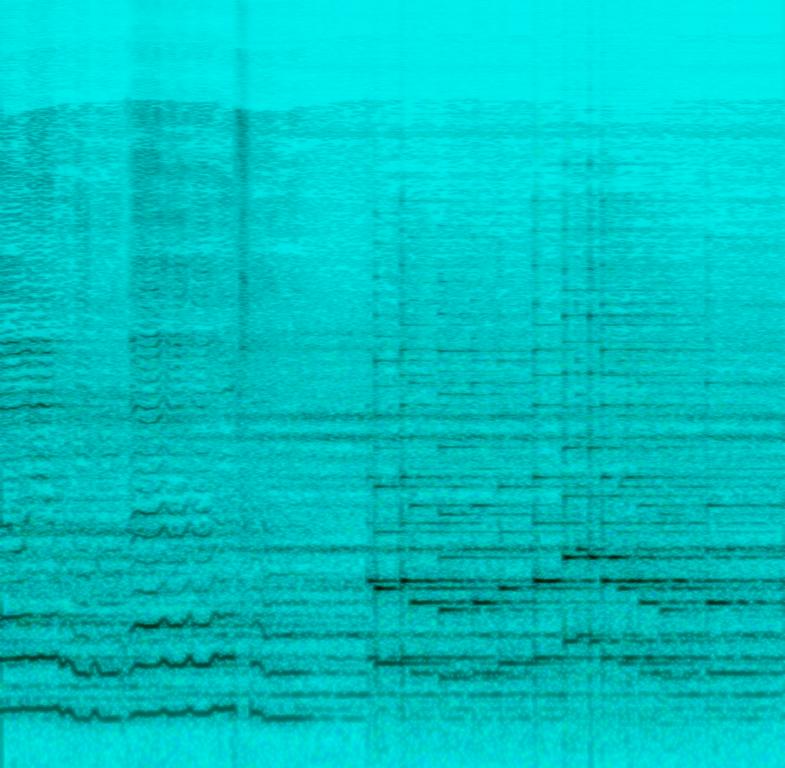
The Kurdish Folk music features an ambience choir synth accompanied by a piano melody. The vocals are passionate and almost romantic. The music might be playing in an eastern romantic TV show.